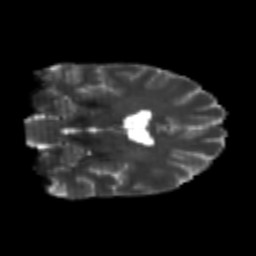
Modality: T2w
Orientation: coronal
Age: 24
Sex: female
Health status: healthy
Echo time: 0.074 s